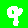
Digit: 9